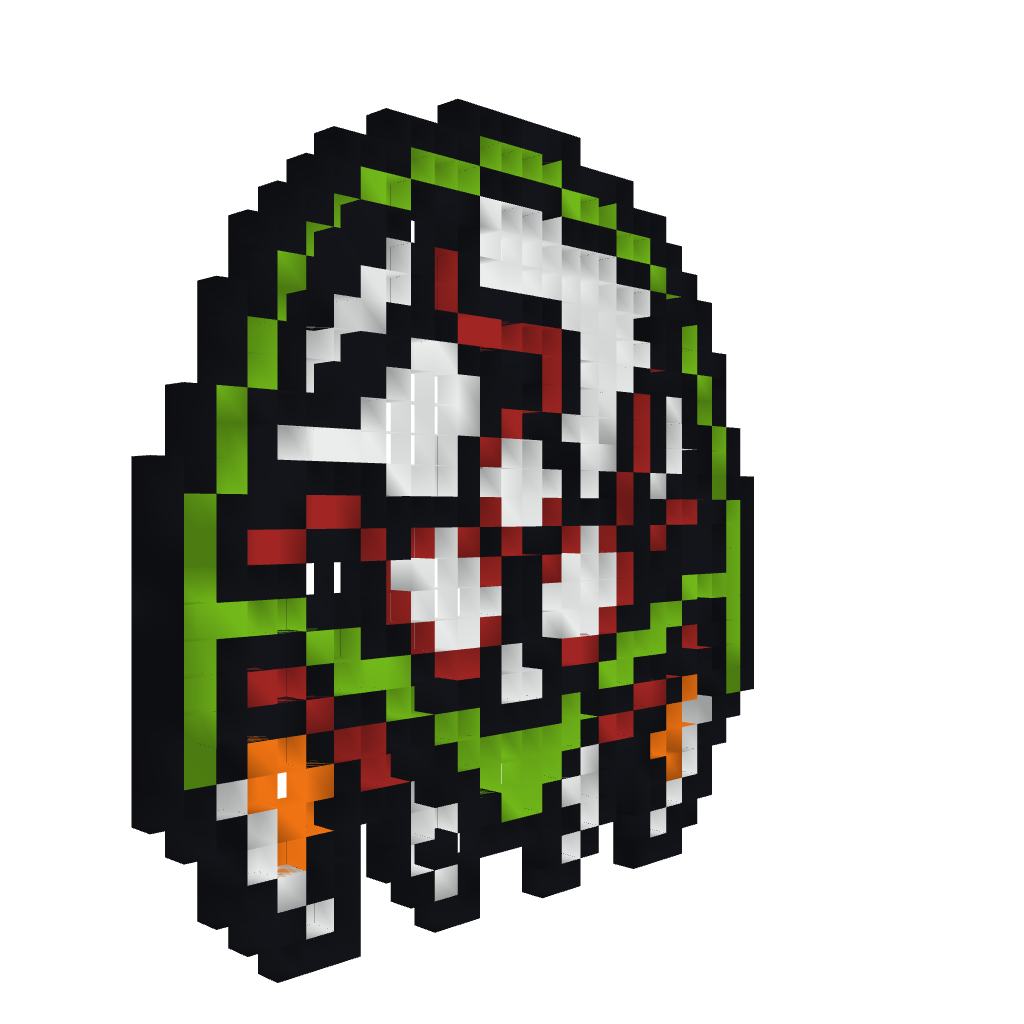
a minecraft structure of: Metroid